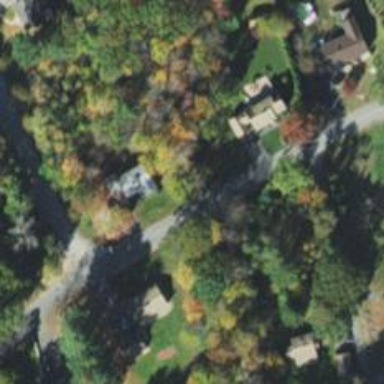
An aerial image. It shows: Culvert tunnel.